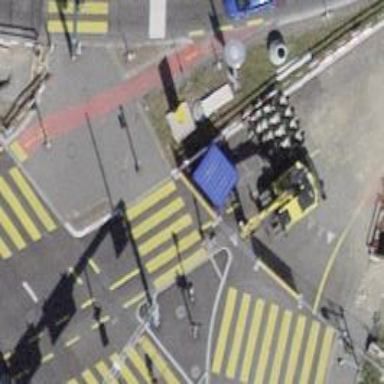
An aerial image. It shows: Road crossing with traffic signals.